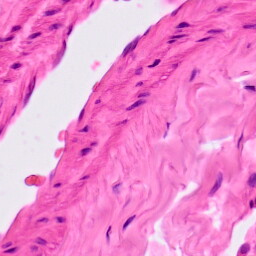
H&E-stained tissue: Lung